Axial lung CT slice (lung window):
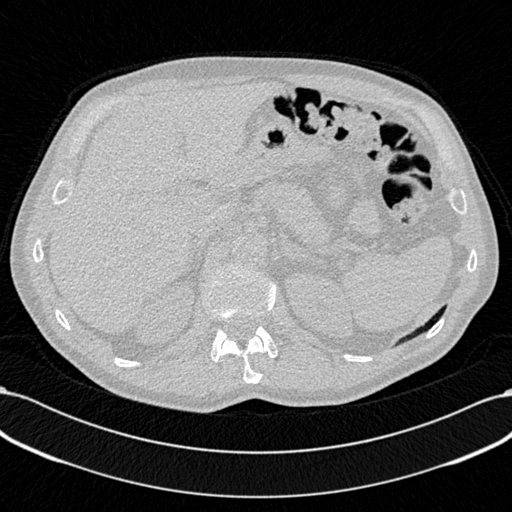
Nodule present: no